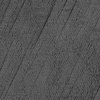
Atmospheric dust classification: not_dusty